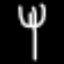
Label: fork